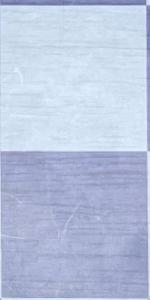
Label: Empty